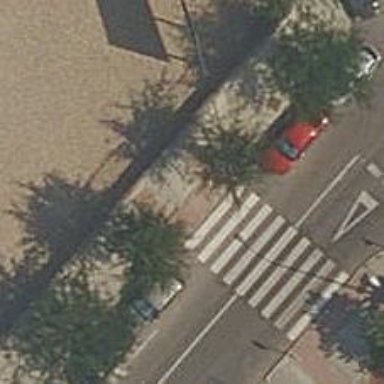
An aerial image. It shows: Bus stop with platform for public transport.